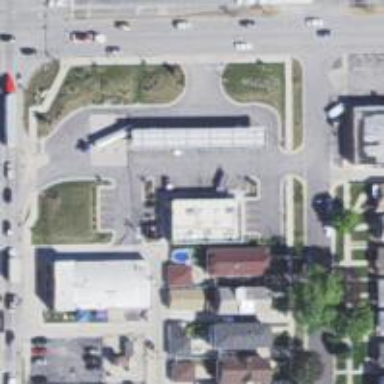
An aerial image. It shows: Convenience shop.